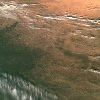
Label: land